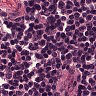
Metastatic tissue present: no